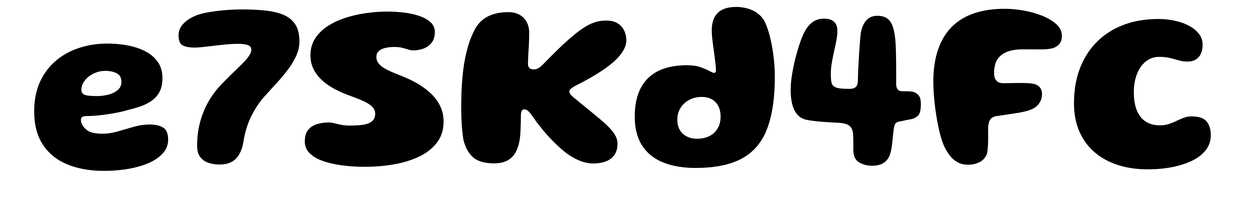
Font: Gluten_Bold